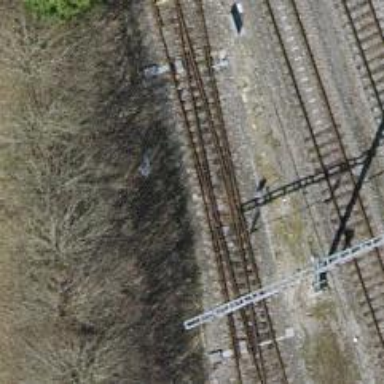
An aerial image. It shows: Railway switch.